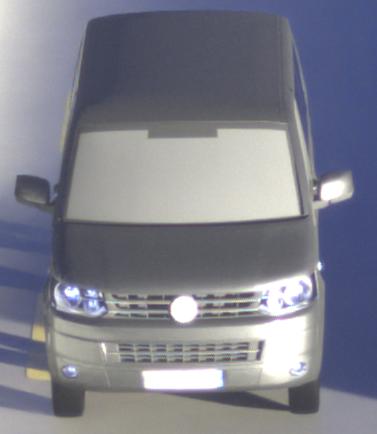
Make: VW Commercial Vehicles (Nutzfahrzeuge)
Model: T5 Multivan 2.0
Detailed model: T5 Multivan
Model produced from: 2009/09
Model produced until: 2013/06
Doors: 4
Color: gray
Road condition: wet road
Daytime: sunrise or sunset
Contrast: high contrast